Field crop: maize
Growth stage: 2
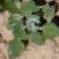
Species: chenopodium